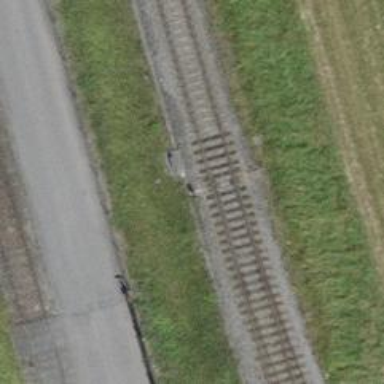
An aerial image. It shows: Railway switch.